Field crop: tomato
Growth stage: 2
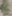
Species: solanum